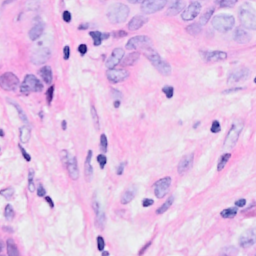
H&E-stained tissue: Breast